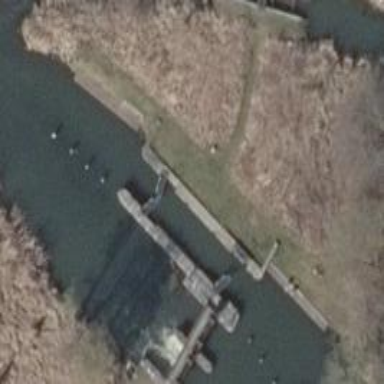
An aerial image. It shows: Lock gate on waterway.